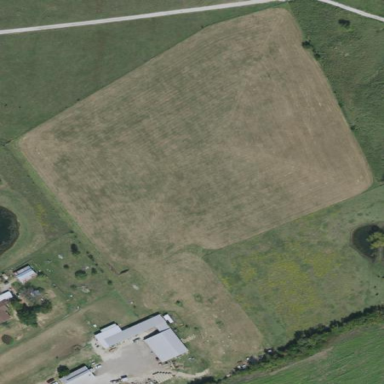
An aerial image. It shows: Pasture covered in meadow.